Field crop: tomato
Growth stage: 1
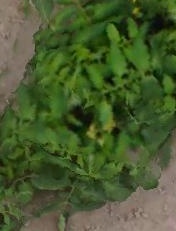
Species: tomato